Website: lowes
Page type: customer-info-address
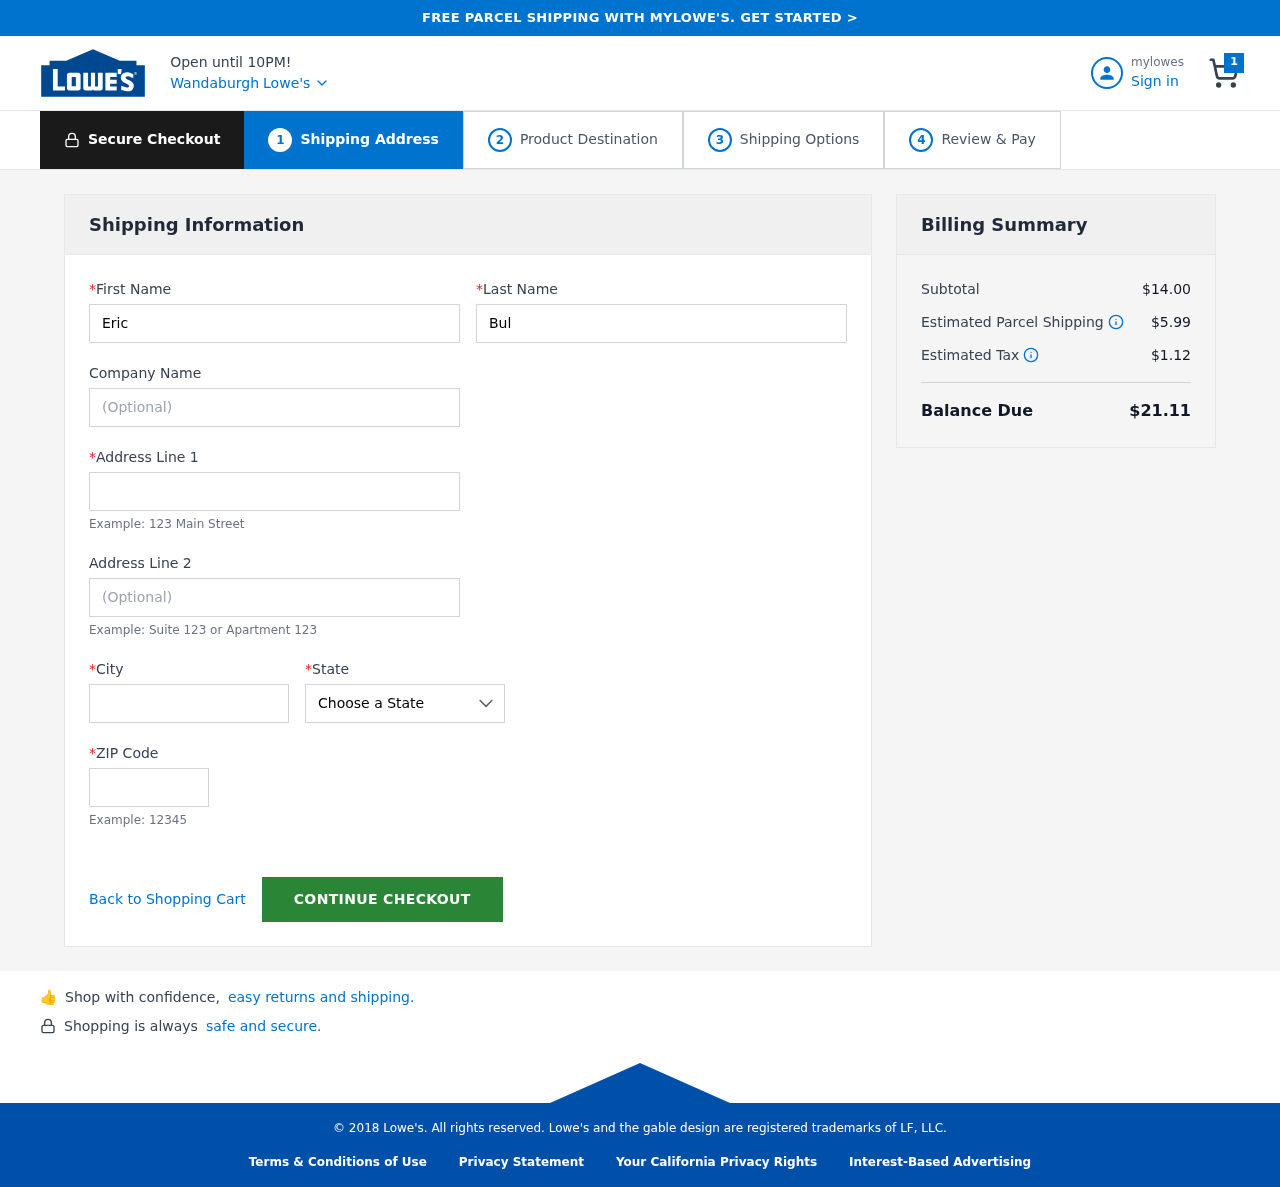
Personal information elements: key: PII_CITY
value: Wandaburgh
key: PII_FIRSTNAME
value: Eric
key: PII_LASTNAME
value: Bullock
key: PII_POSTCODE
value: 89450
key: PII_STATE
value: Massachusetts
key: PII_STREET
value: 4852 Elizabeth Station
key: PII_STREET2
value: Suite 971
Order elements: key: ORDER_NUM_ITEMS
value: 1
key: ORDER_SUBTOTAL
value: $14.00
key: ORDER_SHIPPING_COST
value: $5.99
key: ORDER_TAX
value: $1.12
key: ORDER_TOTAL
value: $21.11